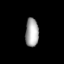
Tissue: lung
Cell type: Endothelial cells
Senescence score: 0.6895
Nuclear area (px): 365
Mean DAPI intensity: 170.205